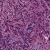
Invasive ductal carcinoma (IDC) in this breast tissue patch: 1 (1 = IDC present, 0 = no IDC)